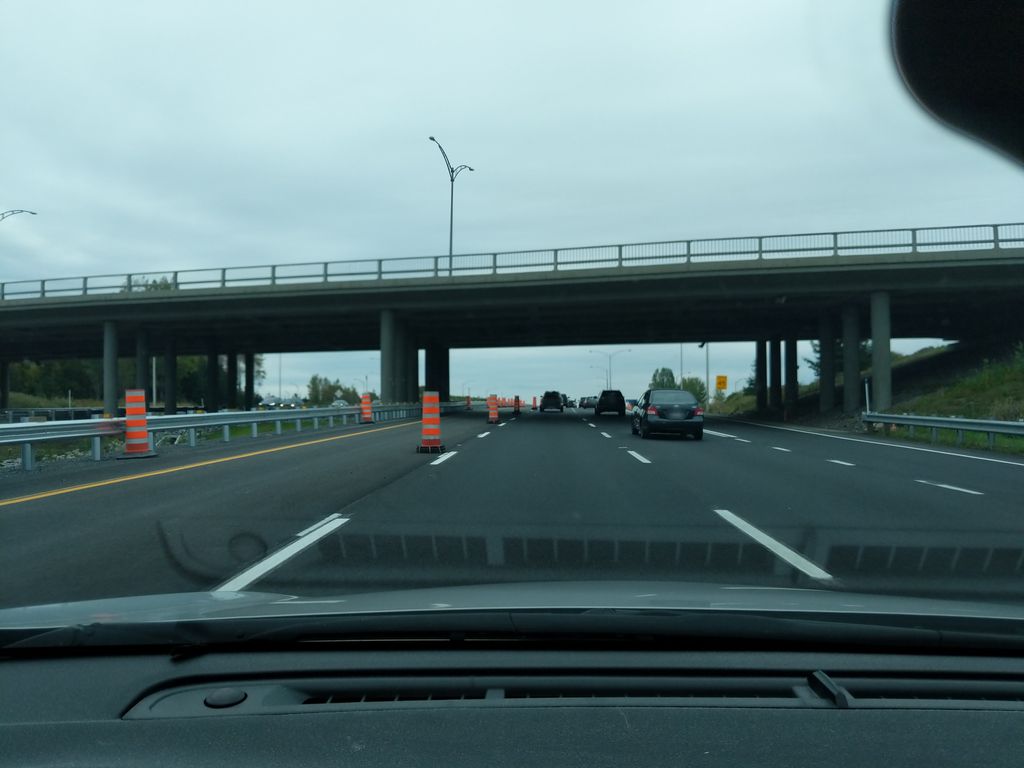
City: quebec_city